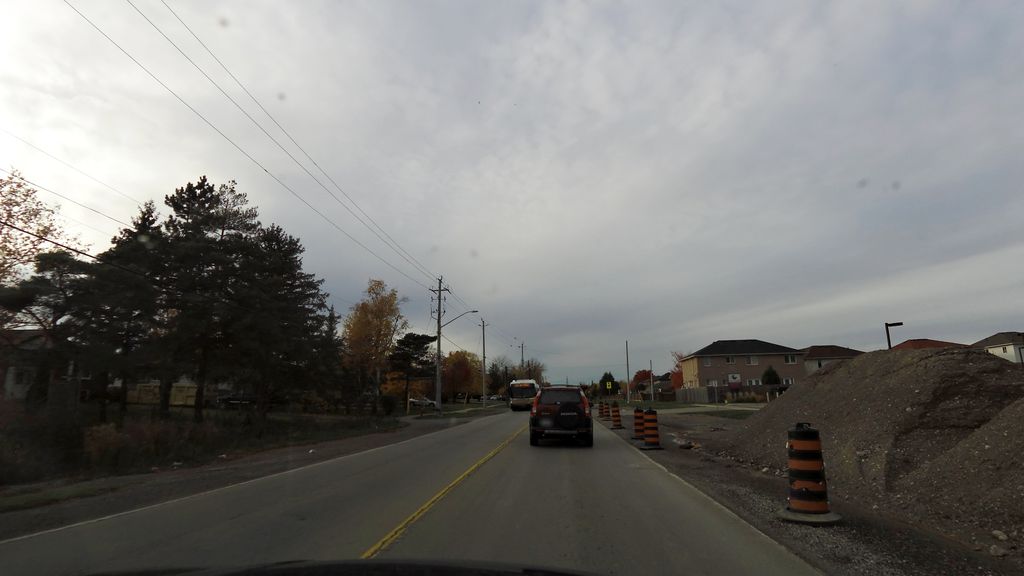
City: hamilton